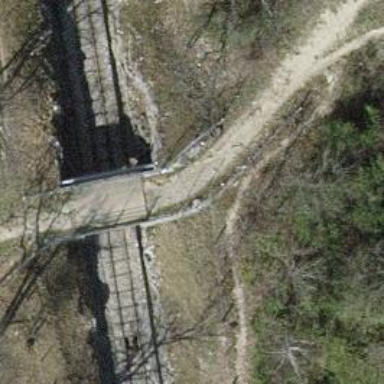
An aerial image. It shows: Dirt path bridge.